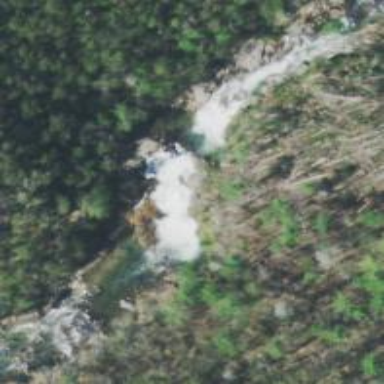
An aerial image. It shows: Beautiful waterfall in nature.